Question: I am creating an application that contains a header with a button on the right that should slide a list view to left when I click on it(similar to the chat list in Facebook)

When I was including this header without putting the list view in it, it was working properly. But now I am inserting this list view inside the '.xml' file of the header (because the header is always shown for the user and he can click on this list view button in any layout that is shown for him).
The problem that I want to include this header to all the other layouts without changing the way they looks and show this list each time he click on the button.
I searched and found a lot of answers but every solution was about making the same as I did in the previous screen shots in each page which is not an optimistic solution for multiple pages.
*I am working on API level 10 and want to find the solution without using 'Actionbar'.
Tell me please if more information would be helpful, any help will be really appreciated.
Thanks in advance.
'''
<?xml version="1.0" encoding="utf-8"?>
<RelativeLayout xmlns:android="http://schemas.android.com/apk/res/android"
android:id="@+id/GeneralRelativeLayout"
android:layout_width="fill_parent"
android:layout_height="fill_parent"
android:orientation="vertical">
<RelativeLayout android:id="@+id/rel_layout"
android:layout_width="200dp"
android:layout_height="fill_parent"
android:background="@android:color/white" android:layout_alignParentRight="true">
<LinearLayout android:id="@+id/fake_layout"
android:layout_width="wrap_content"
android:layout_height="wrap_content"
android:orientation="vertical"
android:visibility="gone"></LinearLayout>
<ListView android:id="@+id/list_view"
android:layout_width="match_parent"
android:layout_height="wrap_content"
android:layout_gravity="right"
android:background="@android:color/background_dark"
></ListView>
</RelativeLayout>
<RelativeLayout android:id="@+id/rel_layout_second"
android:layout_width="match_parent"
android:layout_height="match_parent"
android:background="@android:color/black">
<LinearLayout android:id="@+id/lin_layout"
android:layout_width="fill_parent"
android:layout_height="wrap_content"
android:background="@android:color/background_light"
android:orientation="vertical"
android:layout_centerHorizontal="true" android:layout_alignParentTop="true">
<Button android:id="@+id/button"
android:layout_width="wrap_content"
android:layout_height="wrap_content"
android:text="slide"
android:layout_gravity="right|center"></Button>
</LinearLayout>
</RelativeLayout>
</RelativeLayout>
'''
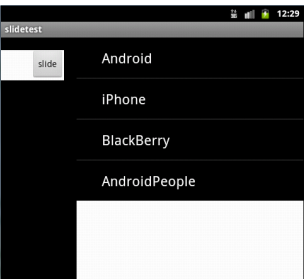
Answer: Try to create a 'RelativeLayout' for the 'ListView' with a 'android:visibility="gone"' and all the other components in the same User Interface inside another 'RelativeLayout'.
Then change its visibility upon the state of the menu if it's opened or closed.